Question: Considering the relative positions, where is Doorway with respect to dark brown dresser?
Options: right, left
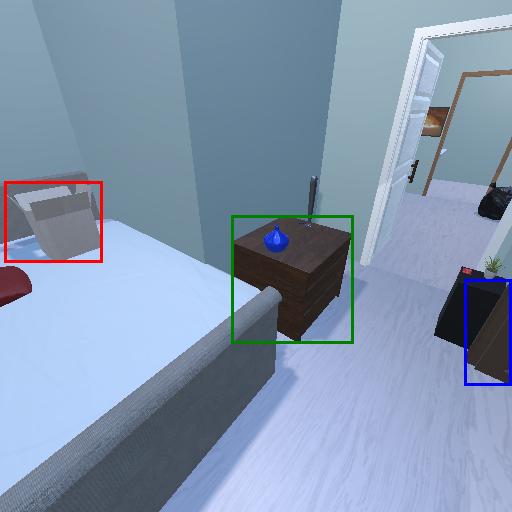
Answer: right